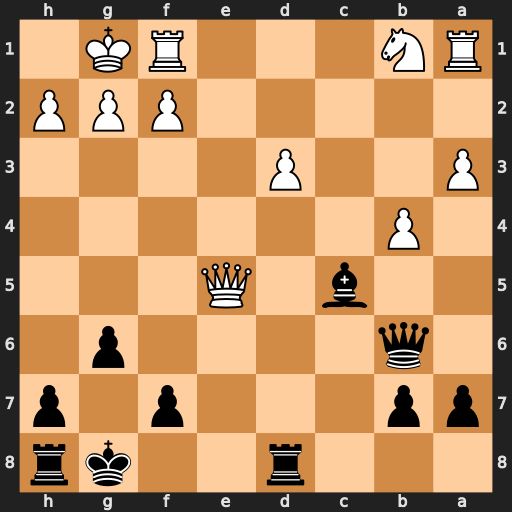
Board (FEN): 3r2kr/pp3p1p/1q4p1/2b1Q3/1P6/P2P4/5PPP/RN3RK1
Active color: b
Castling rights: -
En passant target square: -
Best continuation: Bd4 Qe1 Bxa1